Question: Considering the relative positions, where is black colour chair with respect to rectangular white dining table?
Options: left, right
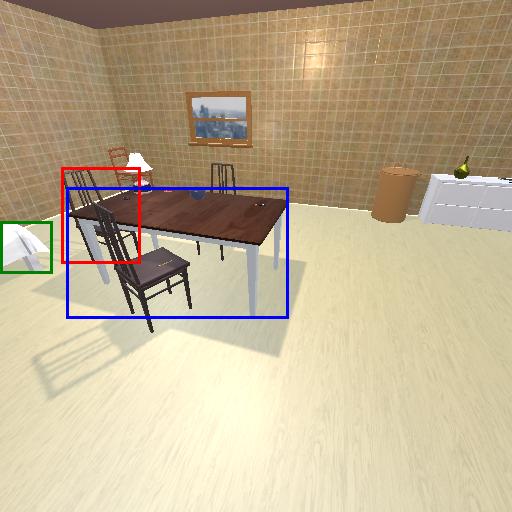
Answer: left